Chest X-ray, AP view. Patient: 39 years old, sex F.
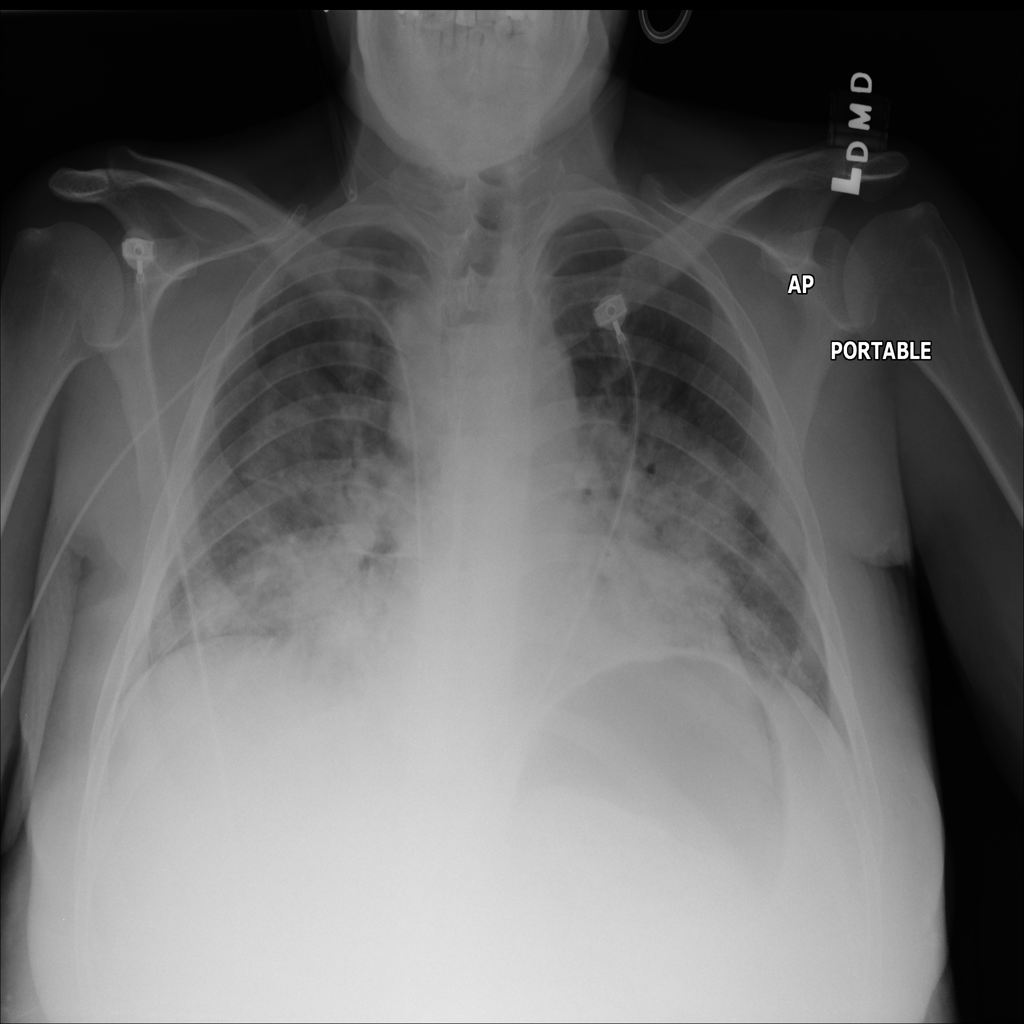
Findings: Edema, Infiltration